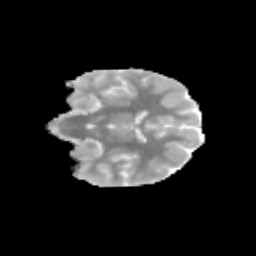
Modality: MD
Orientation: coronal
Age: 12
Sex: female
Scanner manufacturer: siemens
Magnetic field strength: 3 T
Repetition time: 3.8 s
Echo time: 0.07 s